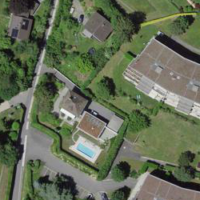
EUNIS habitat code: 55
Species observed at this site:
Cephalanthera damasonium
Ilex aquifolium